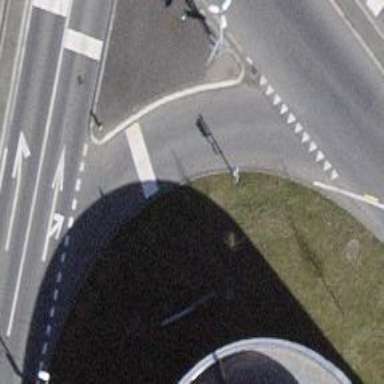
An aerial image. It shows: Road with traffic signals.